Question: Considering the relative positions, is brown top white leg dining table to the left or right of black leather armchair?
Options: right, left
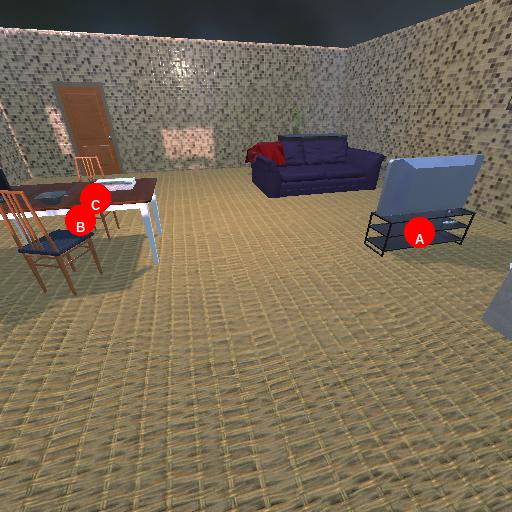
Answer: right